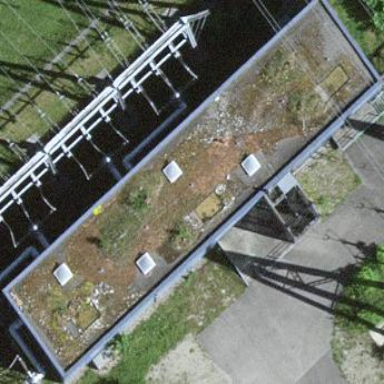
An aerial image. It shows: Building with switchgear power equipment inside.